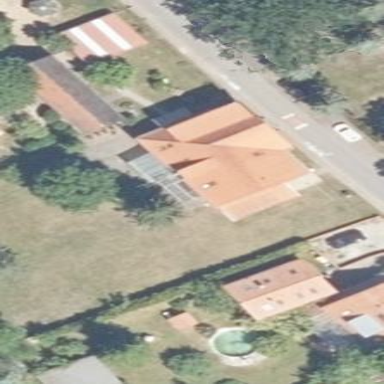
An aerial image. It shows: Building.